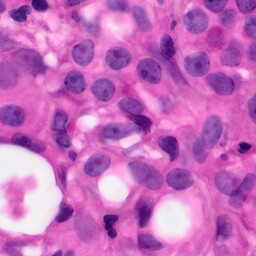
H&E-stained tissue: Pancreatic